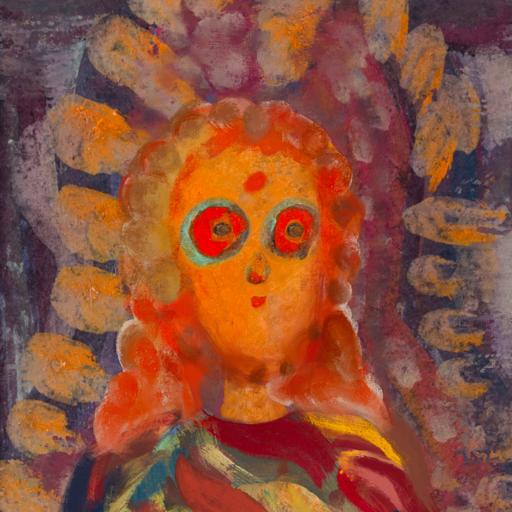
Background: Doll, Head And Neck Front: Hypocrite, Face Front: Sisters, Bust: Mother_And_Son_Son, Hair Front: Rupkatha, Head Accessory: Blank, Second Necklace: Blank, Necklace: Blank, Baby: Blank